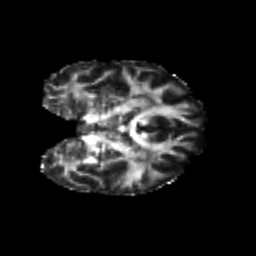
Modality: FA
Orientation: coronal
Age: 23
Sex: female
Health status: healthy
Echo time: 0.074 s